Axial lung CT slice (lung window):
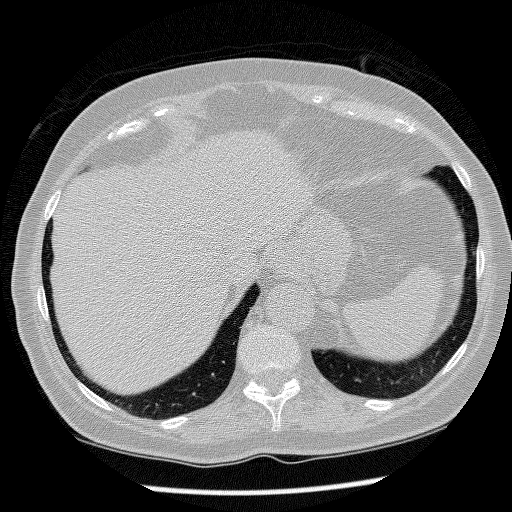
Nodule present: no